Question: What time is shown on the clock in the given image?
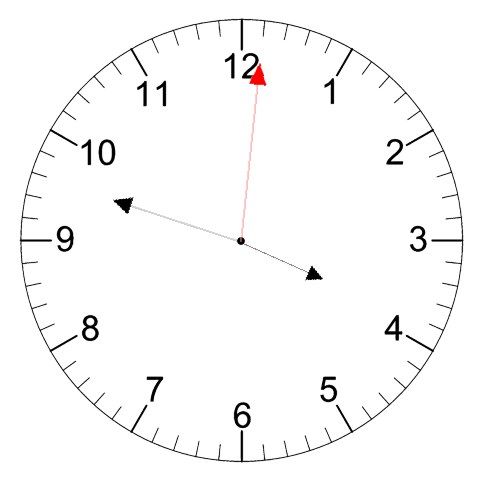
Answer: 03:48:01